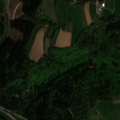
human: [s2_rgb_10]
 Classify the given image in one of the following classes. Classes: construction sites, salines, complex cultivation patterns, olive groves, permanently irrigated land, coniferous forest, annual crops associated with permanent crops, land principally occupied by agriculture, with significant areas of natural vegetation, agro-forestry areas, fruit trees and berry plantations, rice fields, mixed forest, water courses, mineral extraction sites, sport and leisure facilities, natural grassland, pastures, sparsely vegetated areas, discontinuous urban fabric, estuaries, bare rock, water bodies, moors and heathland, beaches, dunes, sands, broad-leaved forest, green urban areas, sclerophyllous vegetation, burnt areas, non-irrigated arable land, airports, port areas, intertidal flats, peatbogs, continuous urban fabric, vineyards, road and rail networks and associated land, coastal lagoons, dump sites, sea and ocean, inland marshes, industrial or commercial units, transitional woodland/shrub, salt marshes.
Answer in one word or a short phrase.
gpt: non-irrigated arable land, complex cultivation patterns, mixed forest